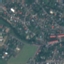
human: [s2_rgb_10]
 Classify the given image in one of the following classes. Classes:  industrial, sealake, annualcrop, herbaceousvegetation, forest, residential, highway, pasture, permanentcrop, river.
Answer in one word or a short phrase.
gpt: Residential